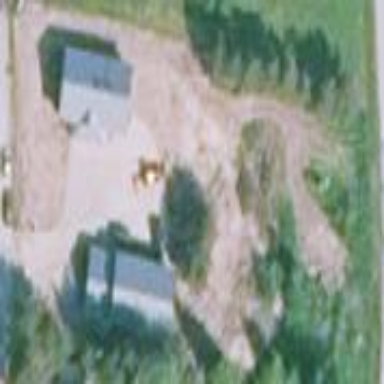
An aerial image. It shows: Farmyard area.